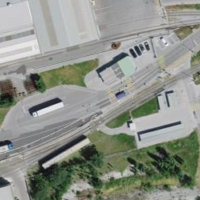
EUNIS habitat code: 57
Species observed at this site:
Melilotus albus